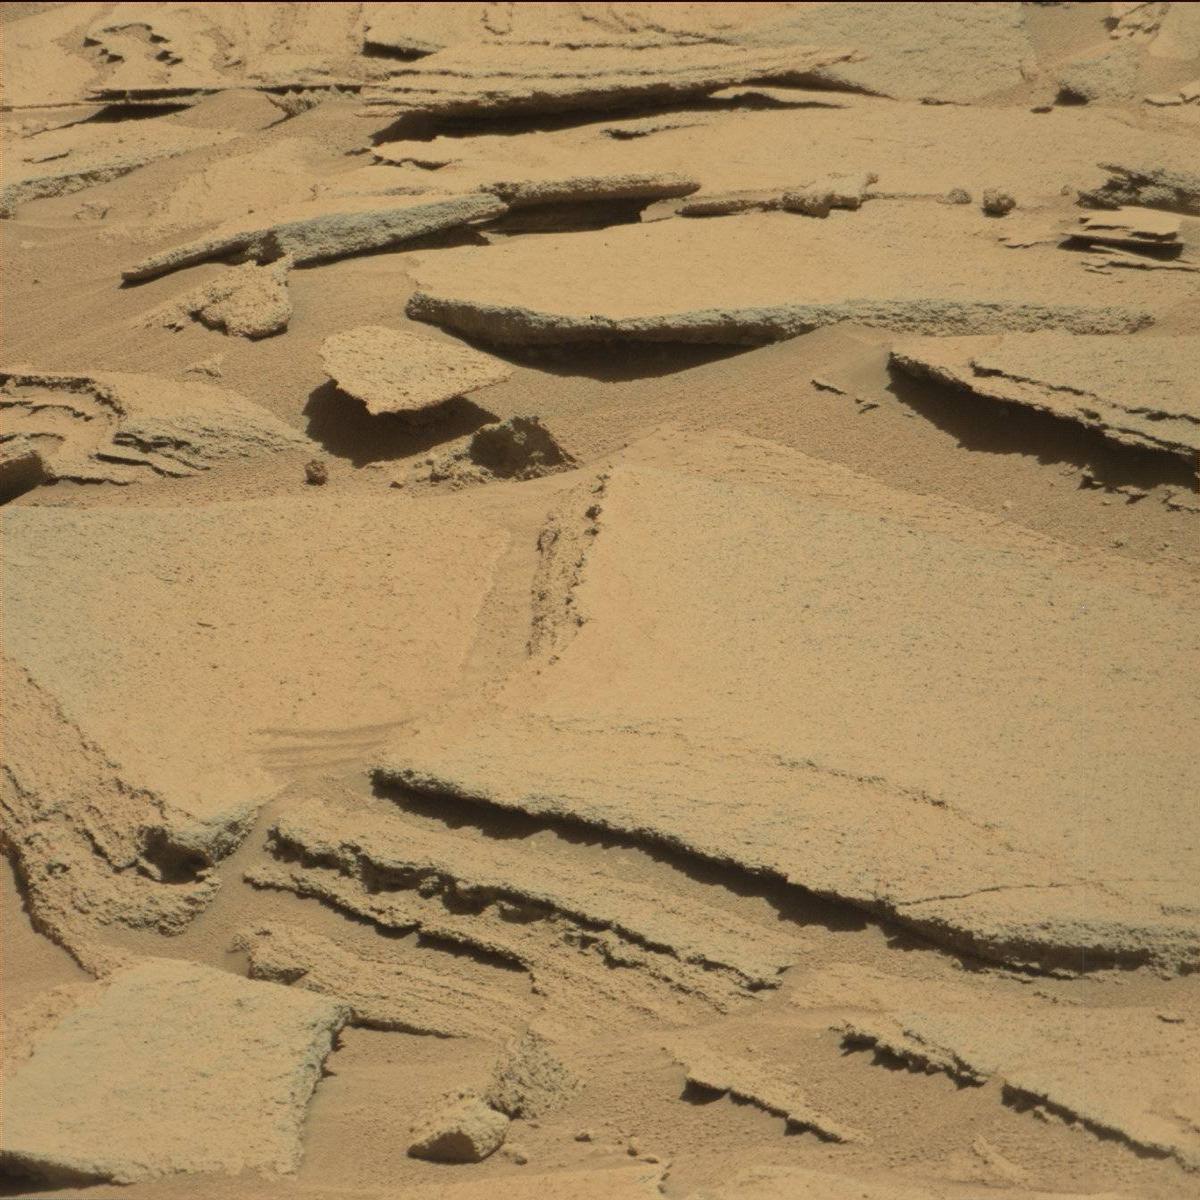
Terrain classes present: Bedrock, Sand / Soil